Question: '''
x=[]
y1=[]
r1=len(df)
L1=len(df.columns)
for i in range(r1):
ll=(df.loc[i,'LL'])
ul=(df.loc[i,'UL'])
count1 =0
for j in range(5,L1):
if isinstance(df.iloc[i,j],str):
df.loc[i,j]=0
if ll<=df.iloc[i,j]<=ul:
count1=count1+1
if count1==(L1-5):
x.append('Pass')
else:
x.append('Fail')
y1.append(count1)
se = pd.Series(x)
se1=pd.Series(y1)
df['Min']=min1.values
df['Mean']=mean1.values
df['Median']=median1.values
df['Max']=max1.values
df['Pass Count']=se1.values
df['Result']=se.values
min1 = df.iloc[:,5:].min(axis=1)
mean1=df.iloc[:,5:].astype(float).mean(axis=1,skipna = True)
median1=df.iloc[:,5:].astype(float).median(axis=1,skipna = True)
max1=df.iloc[:,5:].max(axis=1)
count1=df.iloc[:,5:].count(axis=1)
yield1=[]
for i in range(len(se1)):
yd1=(se1[i]/(L1-3))*100
yield1.append(yd1)
se2=pd.Series(yield1)
df['Yield']=se2.values
df1=df.loc[:,['PARAMETER','Min','Mean','Median','Max','Result','Pass Count','Yield']]
df1
'''
Below is my data set, it is sensor data on daily basis. Daily data should be within the Lower Limit (LL) and Upper Limit(UL). I want to count how many days sensors data is within the LL and UL.
I am not able to calculate the number of days for sensor data within LL and UL using Pandas. How can I calculate the number of days for sensor data within LL and UL?

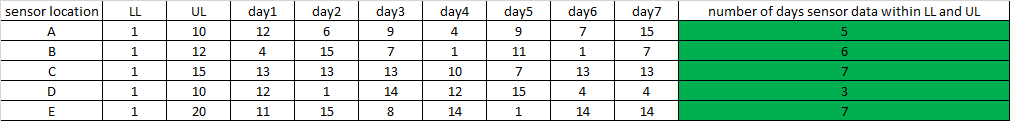
Answer: Take a few key ideas
1. need a list of the columns that go into calc daycols
2. transpose these columns into an array then to test, gives a boolean array
3. sum this boolean array and you have your desired calc
'''
df = pd.read_csv(io.StringIO("""sensor location,LL,UL,day1,day2,day3,day4,day5,day6,day7,number of days sensor data within LL and UL
A,1,10,12,6,9,4,9,7,15,5
B,1,12,4,15,7,1,11,1,7,6
C,1,15,13,13,13,10,7,13,13,7
D,1,10,12,1,14,12,15,4,4,3
E,1,20,11,15,8,14,1,14,14,7"""))
daycols = [d for i,d in enumerate(df.columns) if "day" in d and "number" not in d]
df = df.assign(
# use fact true is 1 so sum a truth array gives the answer
daysBetween=lambda dfa: ((dfa.loc[:,daycols].T>=dfa["LL"]) &
(dfa.loc[:,daycols].T<=dfa["UL"])).sum()
)
print(df.to_string(index=False))
'''
'''
sensor location LL UL day1 day2 day3 day4 day5 day6 day7 number of days sensor data within LL and UL daysBetween
A 1 10 12 6 9 4 9 7 15 5 5
B 1 12 4 15 7 1 11 1 7 6 6
C 1 15 13 13 13 10 7 13 13 7 7
D 1 10 12 1 14 12 15 4 4 3 3
E 1 20 11 15 8 14 1 14 14 7 7
'''
### speed up
It you have many columns then you can use slice capability to identify them and turn into indexes so 'iloc' can be used. Additionally the transpose is not necessary.
'''
dayi = [df.columns.get_loc(c) for c in df.columns[3:-1]]
df = df.assign(
# use fact true is 1 so sum a truth array gives the answer
daysBetween=lambda dfa: ((dfa.iloc[:,dayi]>=dfa["LL"]) &
(dfa.iloc[:,dayi]<=dfa["UL"])).sum()
)
'''